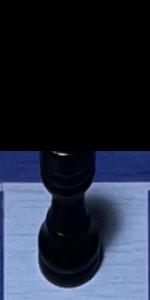
Label: Rook_Black